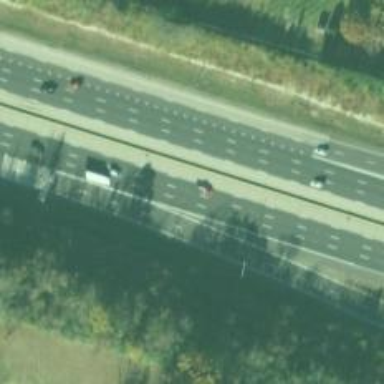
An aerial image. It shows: Motorway.